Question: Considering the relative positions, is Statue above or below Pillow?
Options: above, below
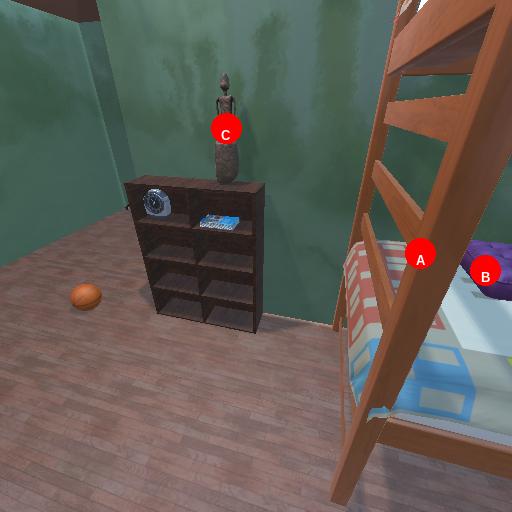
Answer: above